【题型】选择题　【知识点】立体几何　【难度】medium
给定四面体$ABCD$. 平面$\alpha$满足：①$A$、$B$、$C$、$D$四个点均不在平面$\alpha$上，也不在$\alpha$的同侧；②若平面$\alpha$与四面体$ABCD$的棱有公共点，则该公共点一定是此棱的中点或两个三等分点之一. 设$A$、$B$、$C$、$D$四个点到平面$\alpha$的距离分别为$d_i(i=1,2,3,4)$，那么$d_i$的所有不同值的个数组成的集合为（ ）

\noindent A. $\{1,2,3,4\}$ \quad B. $\{1,2,3\}$ \quad C. $\{1,2\}$ \quad D. $\{1\}$
【解答】
\noindent 【答案】B

\noindent 【分析】根据题意，分类讨论，确定平面$\alpha$的位置，结合点到平面的距离的定义，进行分析判断，即可求解.

\noindent 【详解】当平面$\alpha$与四面体$ABCD$的一条棱的中点相交时，

\noindent 不妨设平面$\alpha$过棱$AB,AC,AD$的中点$E,M,N$，此时点$A,B$到平面$\alpha$的距离相等，

\noindent 且平面$\alpha \parallel$平面$BCD$，如图（1）所示

\noindent 此时$B,C,D$到平面$\alpha$的距离可能与$A,B$到平面$\alpha$的距离相同，此时$d_i$有$1$不同的值；

\noindent 不妨设平面$\alpha$过棱$AB$的中点$E$，且过$AC,AD$分别为的三等分点$M,N$时，

\noindent 如图（2）所示，此时点$A,B$到平面$\alpha$的距离相等，且$C,D$到平面$\alpha$的距离相等，

\noindent 且$A,B$到平面$\alpha$的距离与$C,D$到平面$\alpha$的距离不相等，此时$d_i$有$2$不同的值；

\noindent 不妨设平面$\alpha$过棱$AB,AD$的中点$E,N$，且过$AC$分别为的三等分点$M$时，

\noindent 如图（3）所示，此时点$A,B,D$到平面$\alpha$的距离相等，

\noindent 其中$A,B,D$到平面$\alpha$的距离与$C$到平面$\alpha$的距离不相等，此时$d_i$有$2$不同的值；

\noindent 不妨设平面$\alpha$过棱$AB$的中点$E$，过$AC$的靠近$C$的三等分点$M$，过$AD$靠近$A$点的三等分点$N$，此时$A,B$到平面$\alpha$的距离不同，$C,D$到平面$\alpha$的距离不同，

\noindent 且$A,B,C,D$到平面$\alpha$的距离两两之间都可能不同，此时$d_i$有$3$个不同的值；

\noindent 又因为$A,B,C,D$四个点均不在平面$\alpha$上，也不在平面$\alpha$的同侧，

\noindent 所以$d_i$不能有$4$个不同的值（若有$4$个不同的值，四个点必然在平面$\alpha$的同侧），

\noindent 所以$d_i$的所有不同值的个数组成的集合为$\{1,2,3\}$.

\noindent 故选：B.

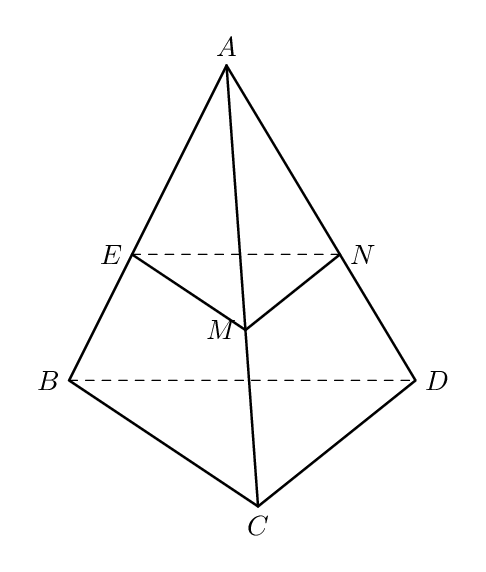
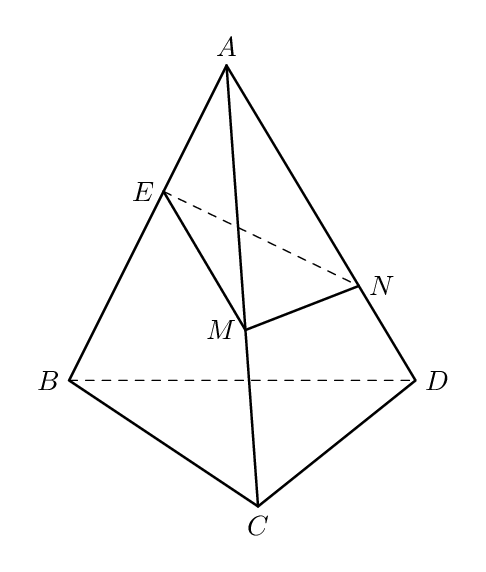
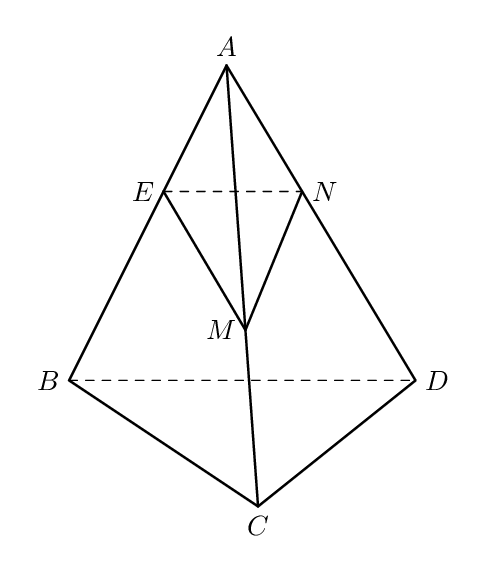
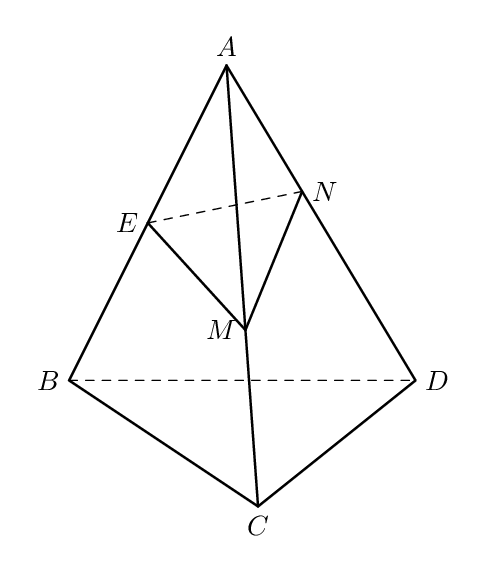